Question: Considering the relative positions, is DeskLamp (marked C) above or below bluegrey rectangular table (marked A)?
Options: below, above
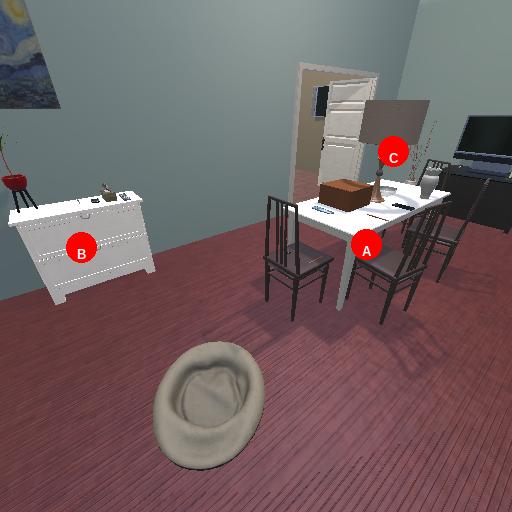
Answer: below